Aerial crown-view tile of a tropical tree (Barro Colorado Island, Panama), acquired 20241216:
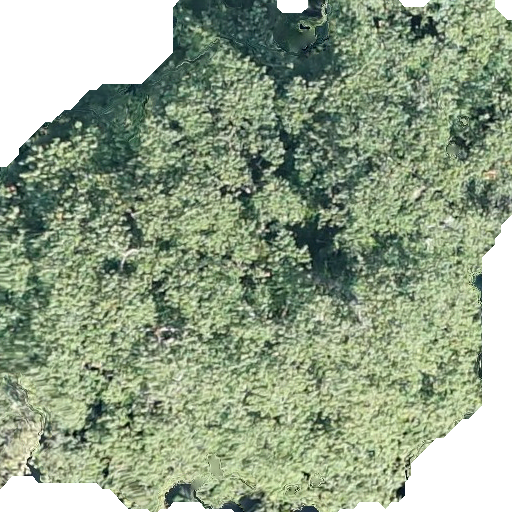
Species: Hieronyma alchorneoides
GBIF accepted scientific name: Hieronyma alchorneoides
Crown area: 371.824 m²